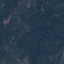
Label: Forest